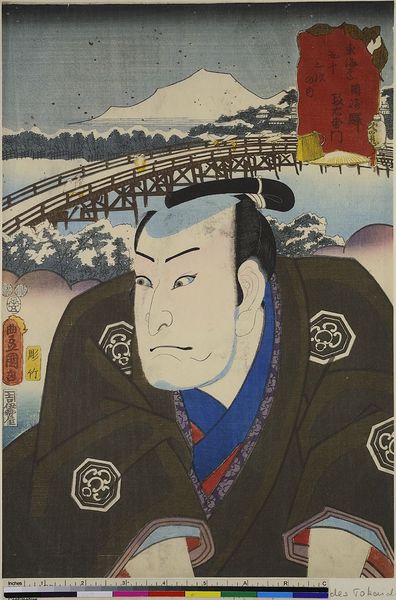
Titel: Okazaki: Der Schauspieler Nakamura Utaemon IV als Masaemon, aus der Serie: Die 53 Stationen des Tokaido
Künstler: Utagawa Kunisada
Standort: Hamburg
Institution: Museum für Kunst und Gewerbe Hamburg
Schlagwörter: theater, holzschnitt, berge, gebirge, druckgraphik, druckgrafik, zeit, schauspieler, farbholzschnitt, schauspielerin, tourismus, reisen, kabuki, edo, reproduktionen, druckerzeugnisse, brücke, theateraufführung, ukiyo